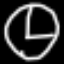
Label: clock